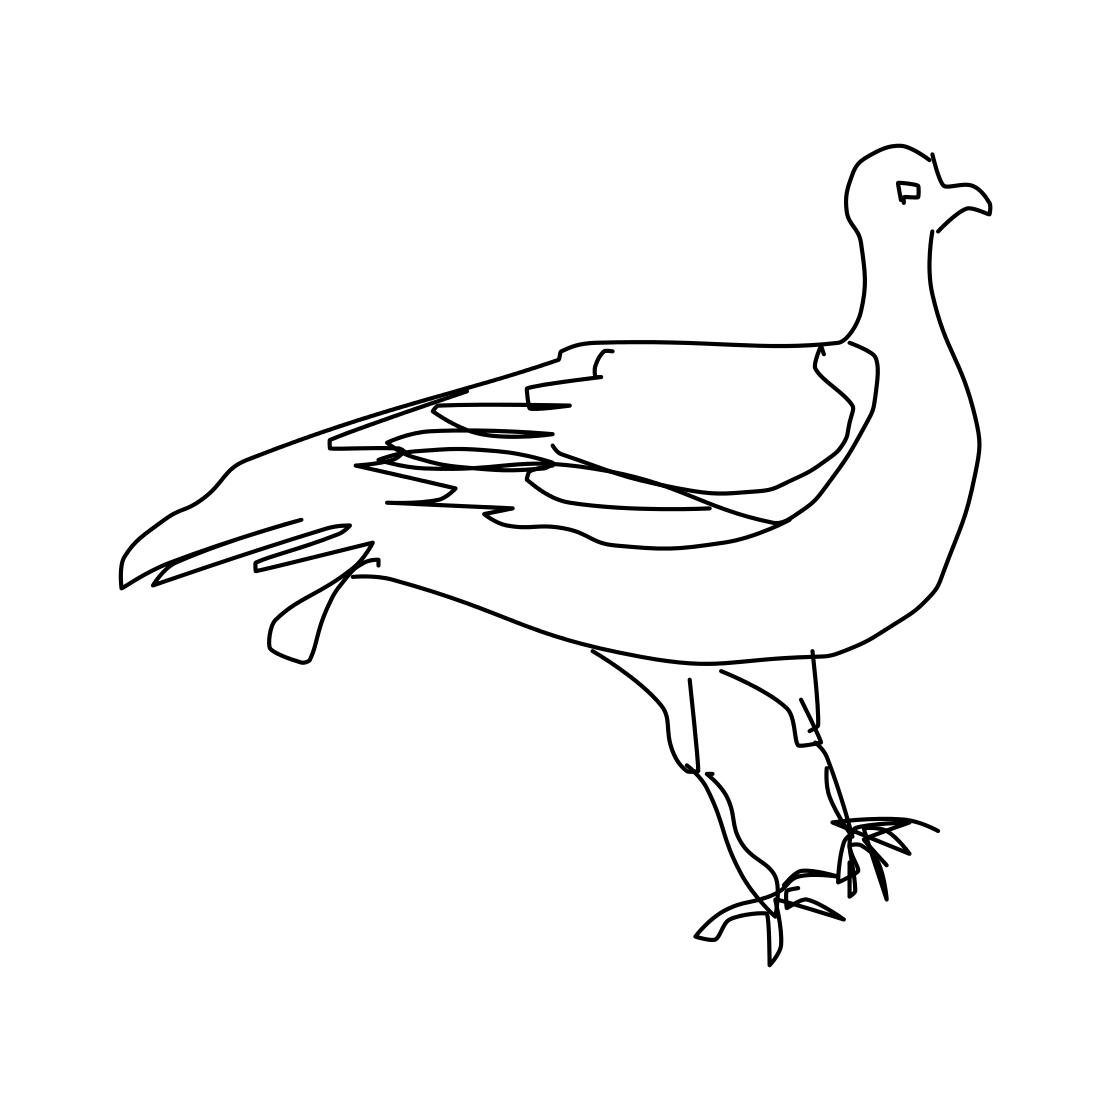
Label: pigeon